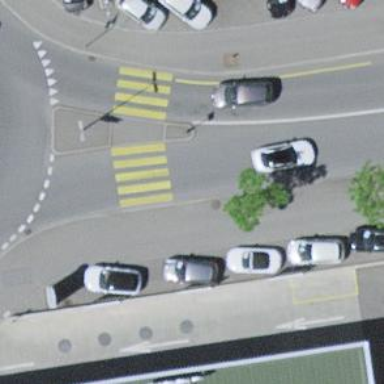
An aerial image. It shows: Uncontrolled road crossing with pedestrian island.